Question: I want to create a table with 4 columns above and 2 columns below, like

Please let me know how to possible in html table.
Thank You
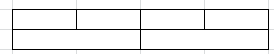
Answer: '''
<table border="1" width="100%">
<tr>
<td>&nbps;</td>
<td>&nbps;</td>
<td>&nbps;</td>
<td>&nbps;</td>
</tr>
<tr>
<td colspan="2">&nbps;</td>
<td colspan="2">&nbps;</td>
</tr>
</table>
'''